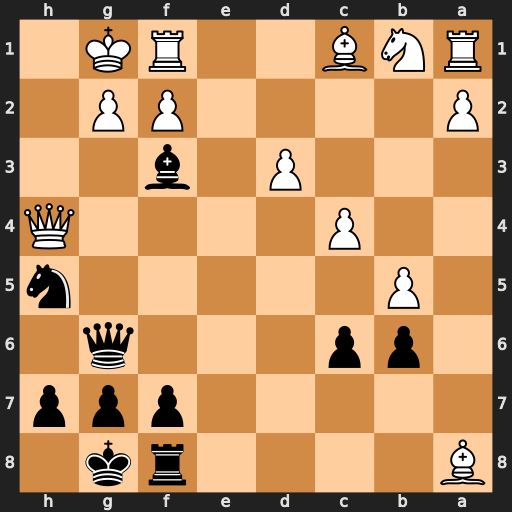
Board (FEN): B4rk1/5ppp/1pp3q1/1P5n/2P4Q/3P1b2/P4PP1/RNB2RK1
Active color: b
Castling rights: -
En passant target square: -
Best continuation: Qxg2#